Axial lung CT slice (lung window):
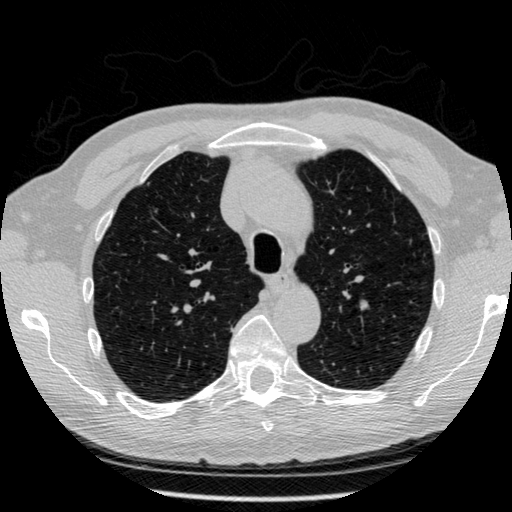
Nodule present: no